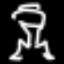
Label: frog